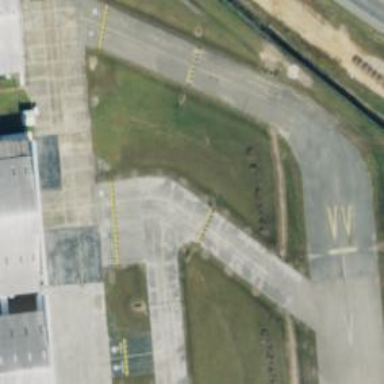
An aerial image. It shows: Image of taxiway at airport.